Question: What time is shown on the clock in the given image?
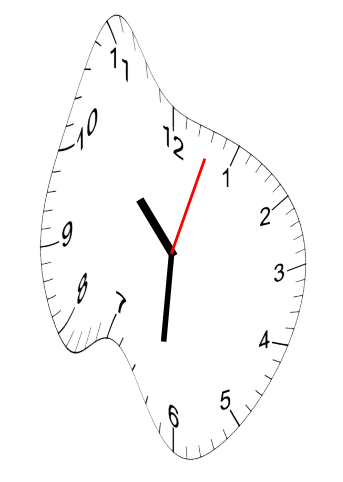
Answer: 10:31:03